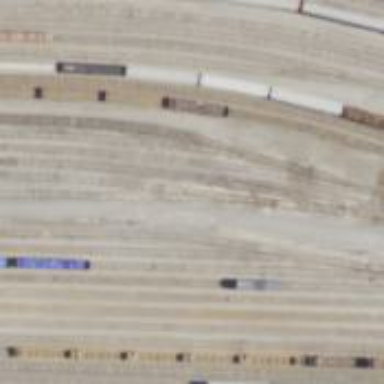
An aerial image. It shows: Railway yard used for servicing trains.